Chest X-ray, AP view. Patient: 18 years old, sex F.
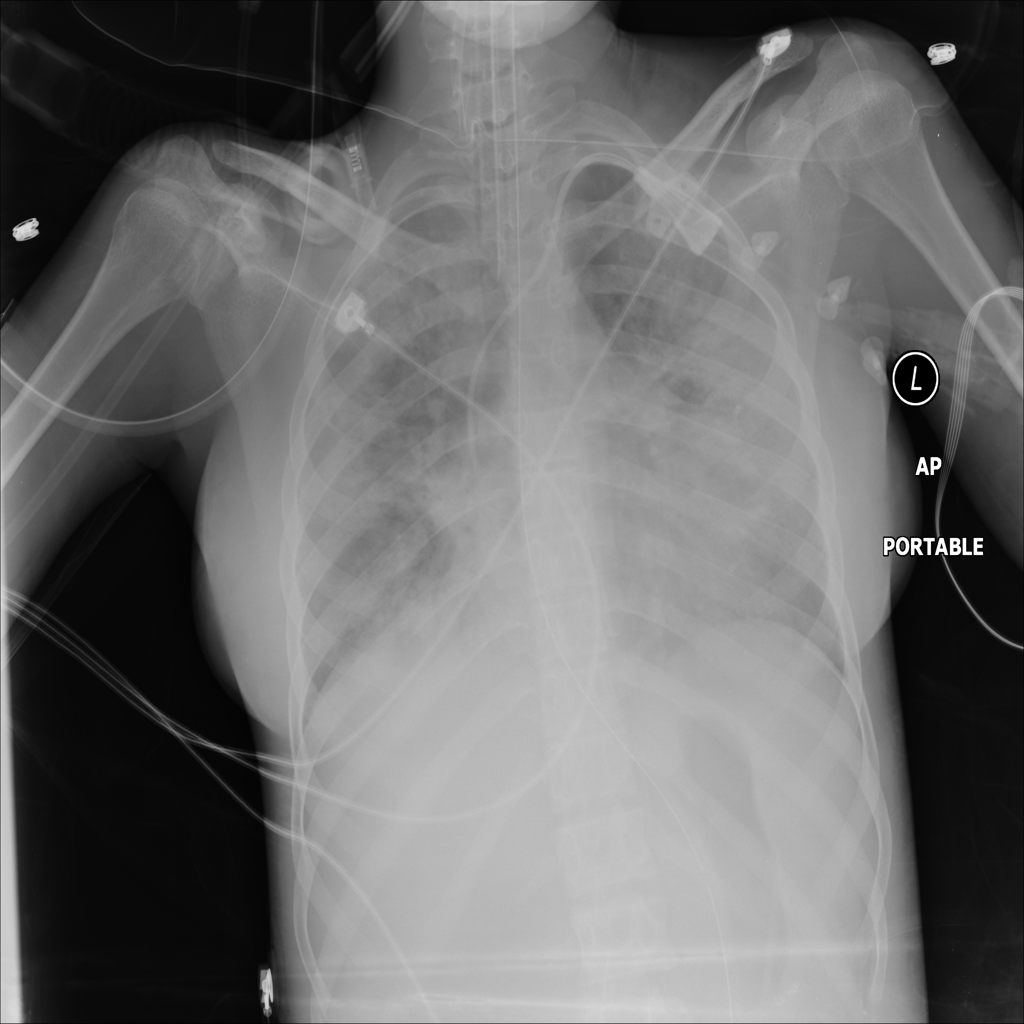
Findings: No Finding